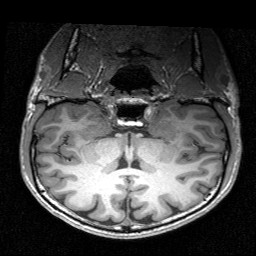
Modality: T1w
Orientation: sagittal
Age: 25
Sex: male
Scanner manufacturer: siemens
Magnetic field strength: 3 T
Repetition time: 1.9 s
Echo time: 0.00226 s